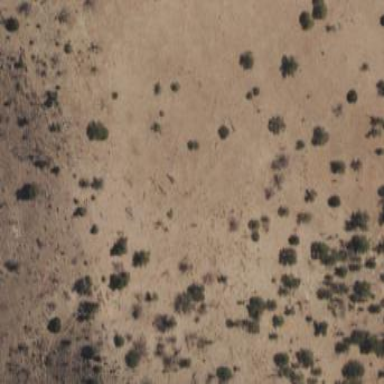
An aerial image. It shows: Patch of scrub vegetation.